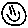
Label: smiley face